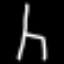
Label: chair